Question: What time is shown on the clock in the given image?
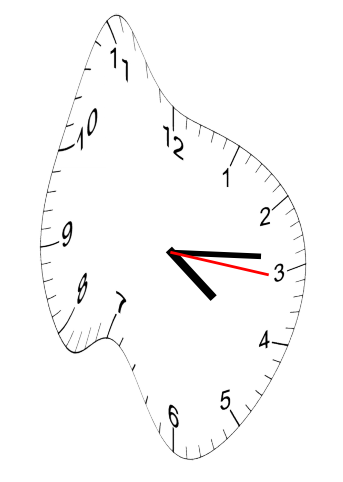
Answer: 04:14:16